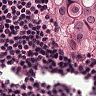
Metastatic tissue present: yes